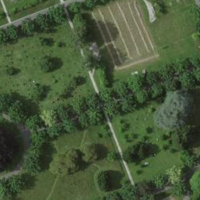
EUNIS habitat code: 53
Species observed at this site:
Fagus sylvatica
Veronica filiformis